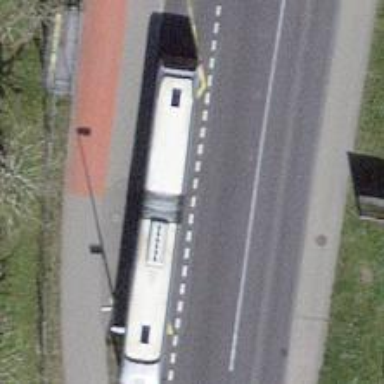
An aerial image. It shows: Bus stop with designated public transport stop position.